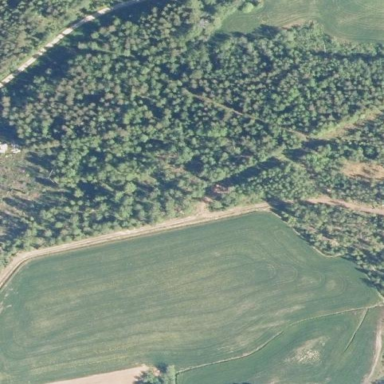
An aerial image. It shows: Forest area.